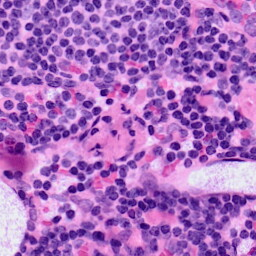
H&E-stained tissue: LymphNode